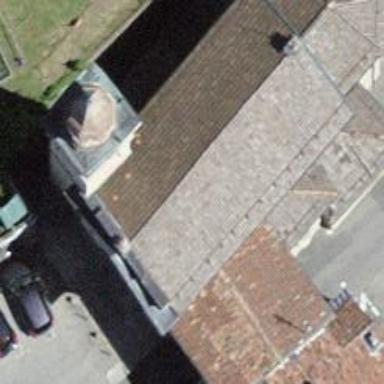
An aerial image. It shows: Church which is place of worship.